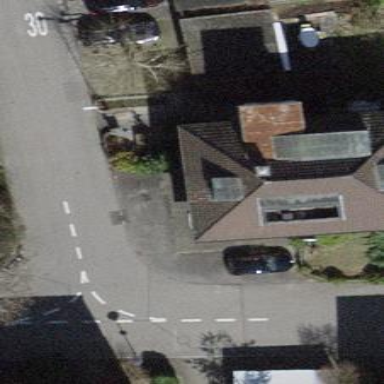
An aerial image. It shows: Hipped roof on residential building.